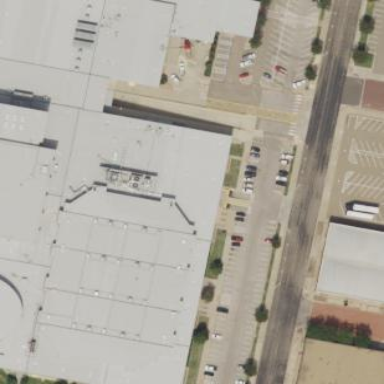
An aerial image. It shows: Close-up view of roof part of building.